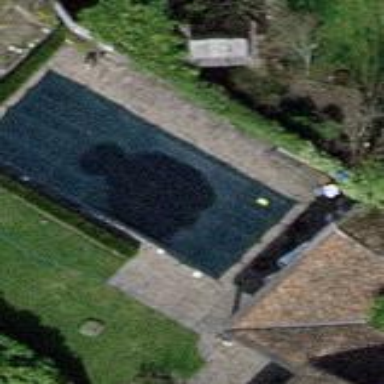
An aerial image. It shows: Swimming pool located in leisure land.